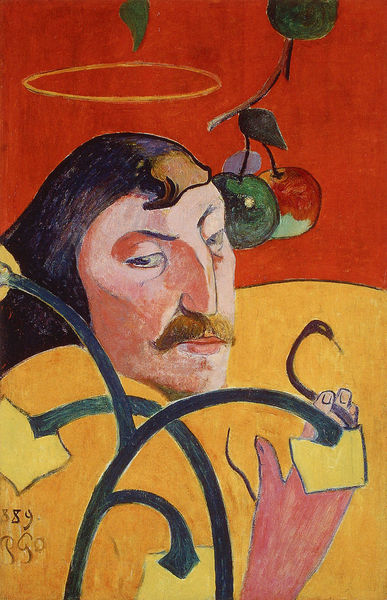
Titel: Selbstportät
Künstler: Paul Gauguin
Institution: Washington, National Gallery of Art
Schlagwörter: baum, blau, blätter, gemälde, hand, kopf, mann, schatten, cezanne, gelb, grün, blume, blumen, bunt, finger, haar, lampe, licht, mund, nase, orange, profil, schwarz, blick, obst, rot, muster, bart, schnurrbart, wand, augen, gesicht, halten, mensch, bild, portrait, signatur, ast, gold, haare, blatt, person, locke, rosa, kreis, engel, frucht, stilleben, apfel, äpfel, moderne, abstrakt, farben, modern, formen, gewalt, blue, red, religious, schnäuzer, green, nose, painting, schnauz, yellow, pattern, plant, gauguin, birne, paradies, haken, geld, zweig, hakennase, greifen, scharz, schlange, stängel, ranke, heiligenschein, halbprofil, picasso, apple, fruit, man, eyes, gelv, design, planze, krumm, leaves, art, colorful, porträt, long hair, neugierde, paint, christian, barg, vogl, vines, moustache, snake, picaso, hake, stirnlocke, halo, aple, fruits, iconography, apples, 89, nimbus, 1889, gaugin, gart, hakn, gel, frouits, erwügen